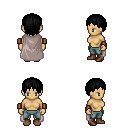
a pixel art fantasy rpg character, female body template, human, tanned skin, gray cape, teal pants, black plain hairstyle, leather bracers, brown shoes, four views (front, back, left, right), 2x2 character sprite sheet, small pixel art, hard edges, no anti-aliasing